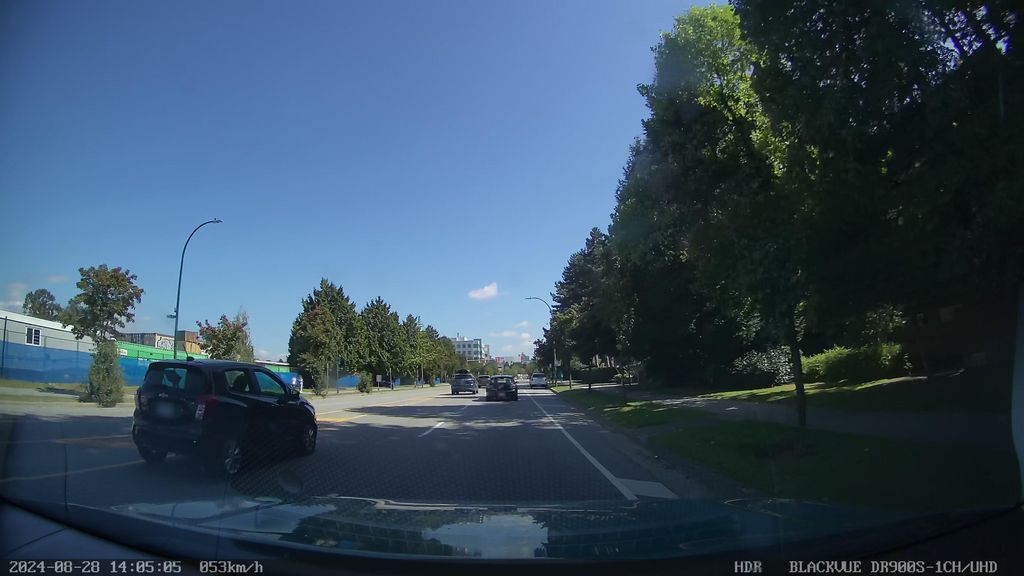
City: vancouver